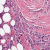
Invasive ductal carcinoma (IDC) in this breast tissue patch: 1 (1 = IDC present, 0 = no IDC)